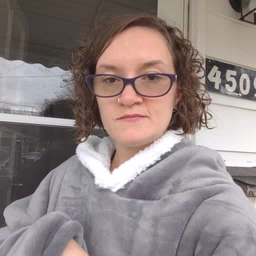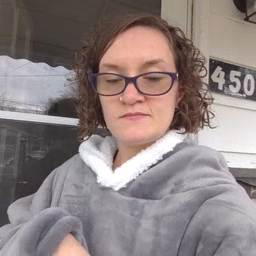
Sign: home